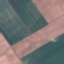
Land use / land cover: AnnualCrop